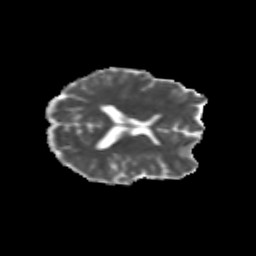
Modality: MD
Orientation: axial
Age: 23
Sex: female
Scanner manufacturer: siemens
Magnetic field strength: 3 T
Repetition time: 3.5 s
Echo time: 0.113 s